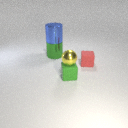
large green metal cylinder to the left of small red rubber cube